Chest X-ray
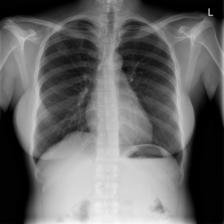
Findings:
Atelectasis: negative
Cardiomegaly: negative
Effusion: negative
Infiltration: negative
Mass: negative
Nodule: negative
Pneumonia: negative
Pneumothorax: negative
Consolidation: negative
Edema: negative
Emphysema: negative
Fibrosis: negative
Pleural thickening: negative
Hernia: negative